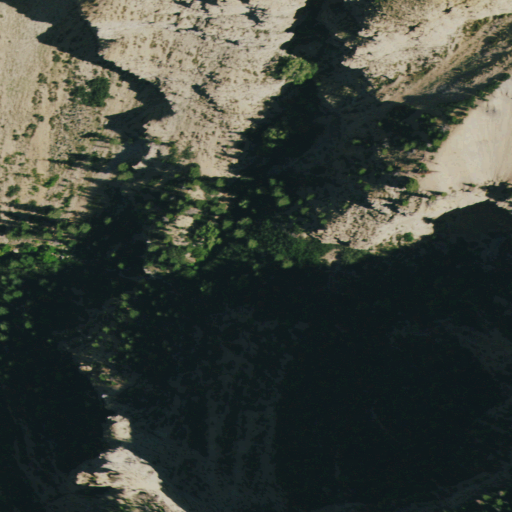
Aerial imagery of valley in Colorado named Spring Gulch containing evergreen forest, shrub, deciduous forest, and barren land